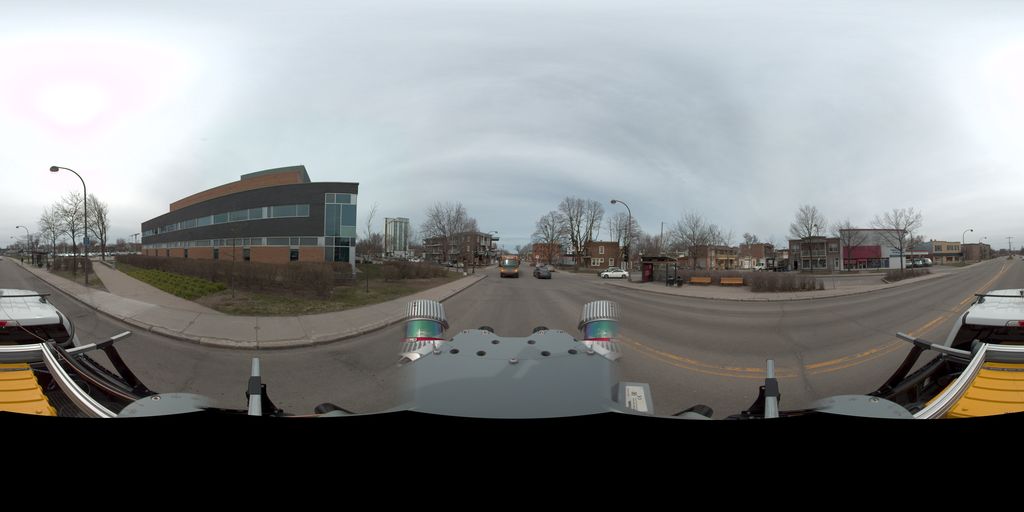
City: quebec_city